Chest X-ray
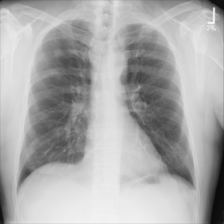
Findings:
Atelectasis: negative
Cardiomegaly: negative
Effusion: negative
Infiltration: negative
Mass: negative
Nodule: negative
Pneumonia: negative
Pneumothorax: negative
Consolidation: negative
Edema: negative
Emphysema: negative
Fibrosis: negative
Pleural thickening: negative
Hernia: negative